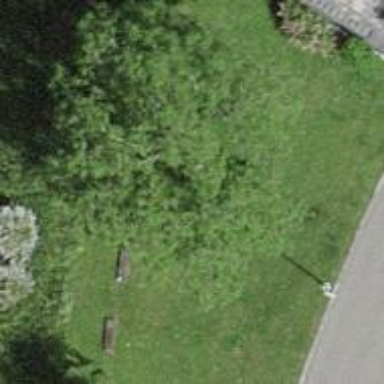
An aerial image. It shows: Broadleaved deciduous tree located in park.